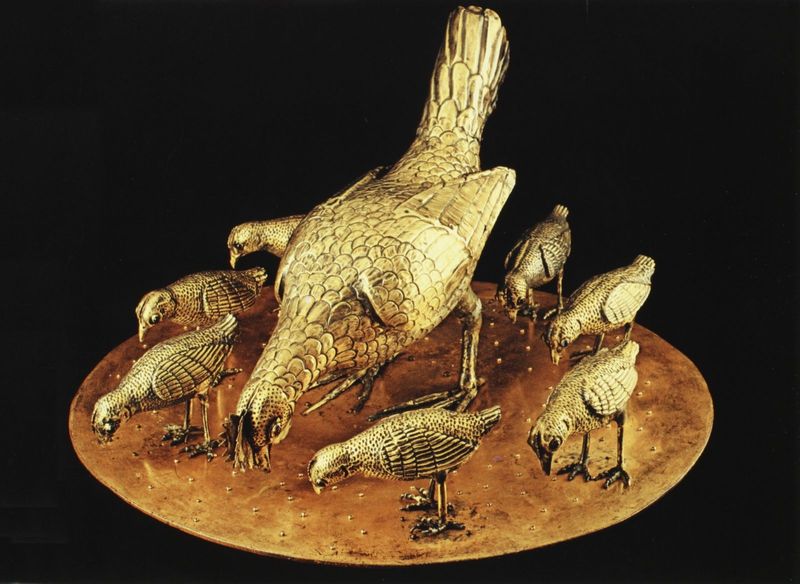
Titel: Henne mit 7 Küken
Institution: Monza, Museo del Duomo
Schlagwörter: flügel, vogel, tiere, muster, augen, federn, gefieder, schale, schüssel, stehen, teller, vögel, figur, futter, gold, kinder, kreis, rund, skulptur, beine, schwanz, schnabel, kamm, figuren, bronze, platte, scheibe, pfau, küken, fressen, mittelalter, kücken, hahn, huhn, ensemble, henne, hennen, hühner, agen, körner, picken, hühne, wachteln, kücxken, vogelkinder